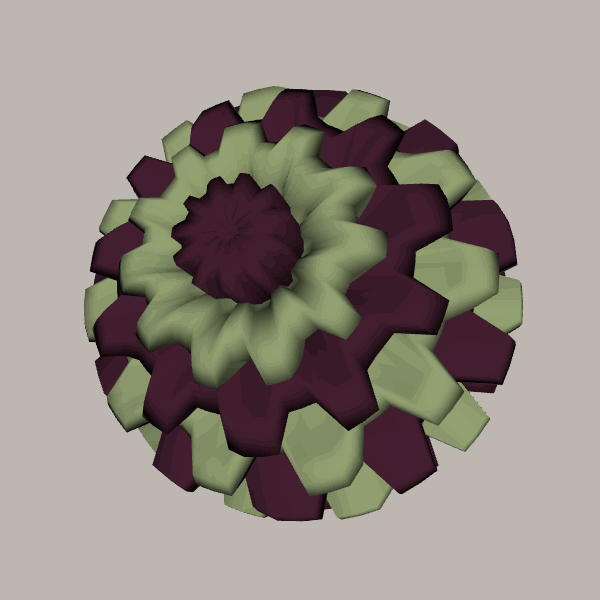
Background: light